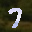
Label: 7